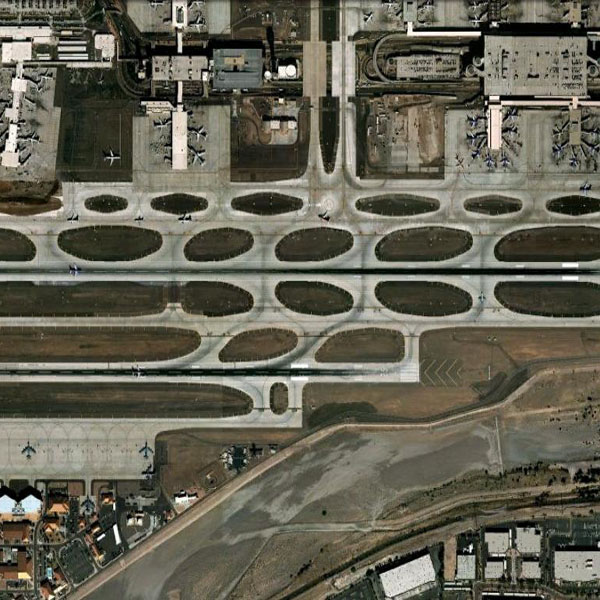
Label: Airport